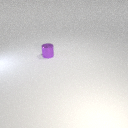
small purple metal cylinder